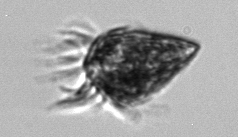
Label: Strombidium_wulffi